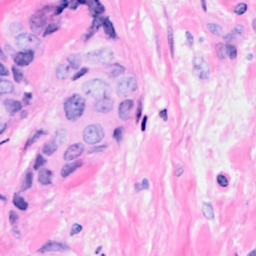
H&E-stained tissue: Breast